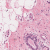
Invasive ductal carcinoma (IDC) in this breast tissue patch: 1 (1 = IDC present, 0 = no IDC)